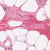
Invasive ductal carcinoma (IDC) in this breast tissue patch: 0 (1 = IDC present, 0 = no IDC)